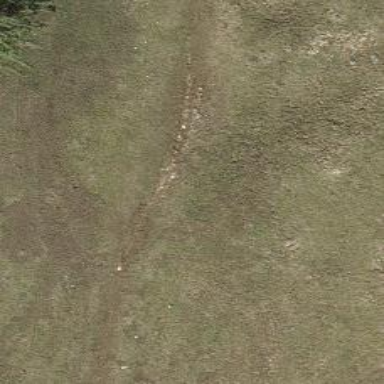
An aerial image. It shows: Path.